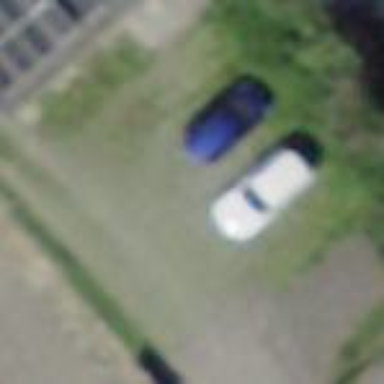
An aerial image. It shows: Parking area with grass paver surface.